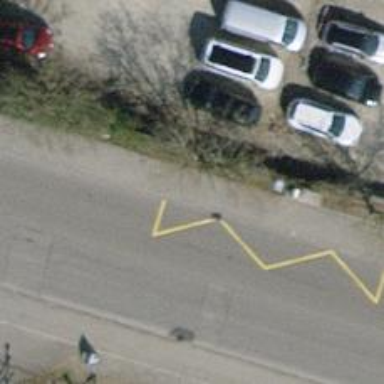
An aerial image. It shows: Bus stop with platform for public transport.